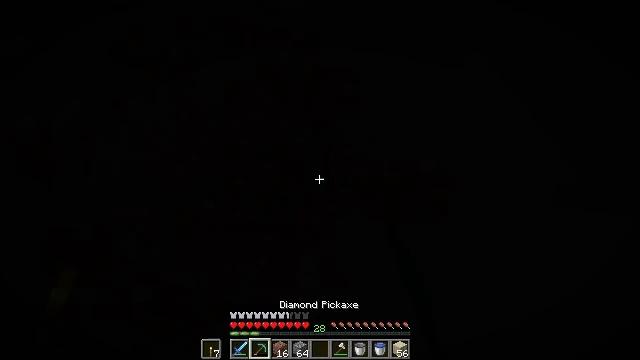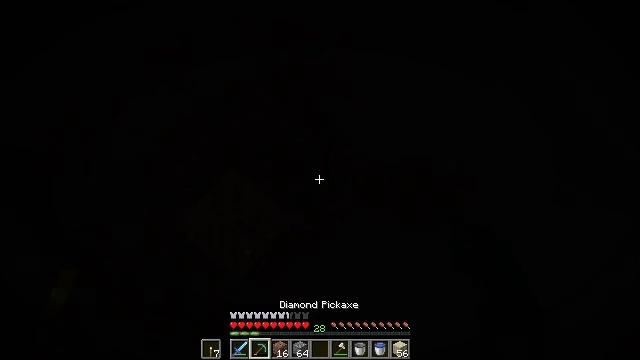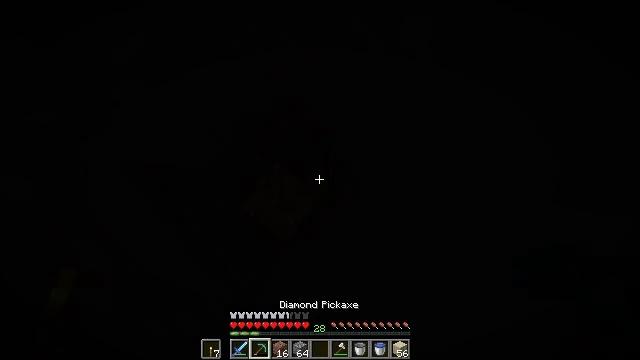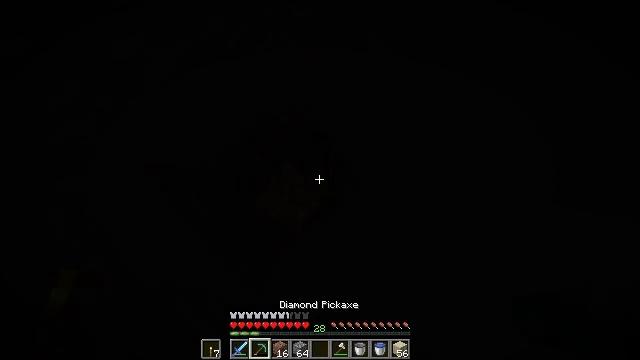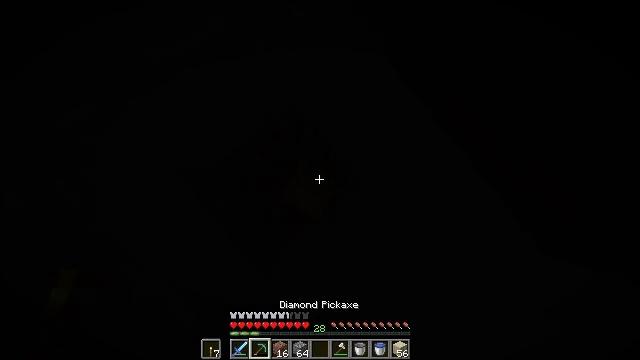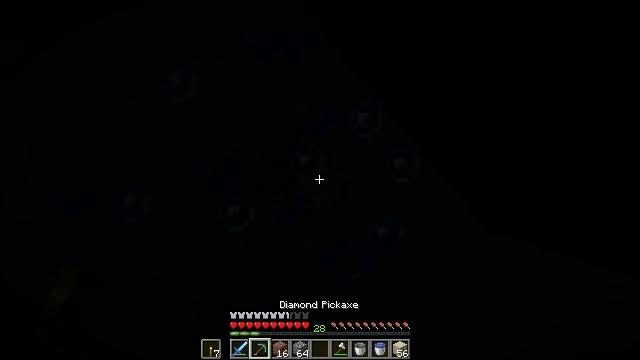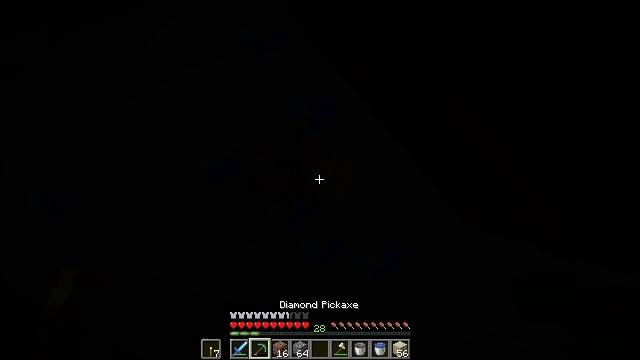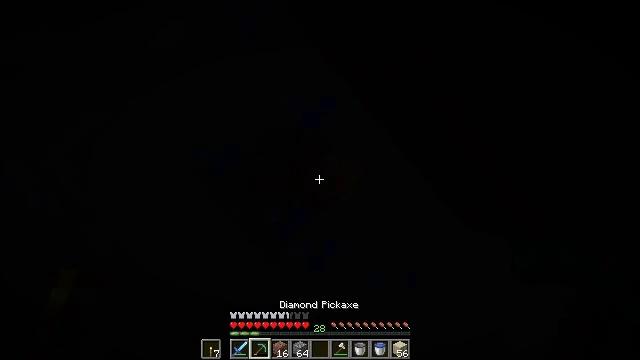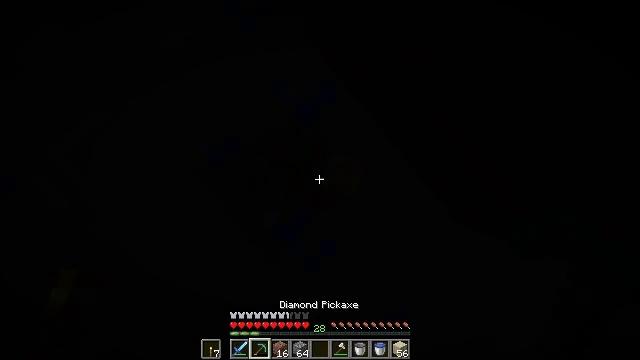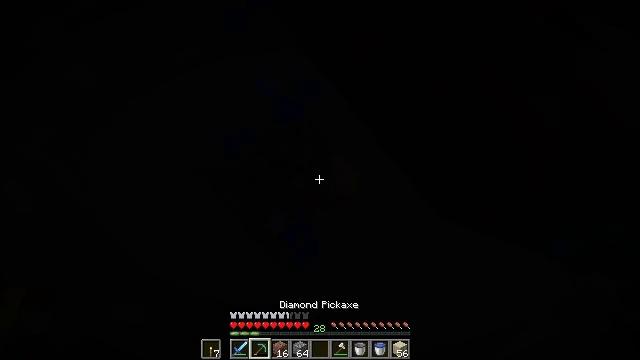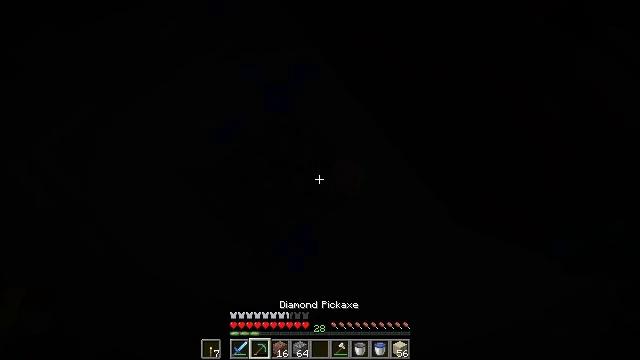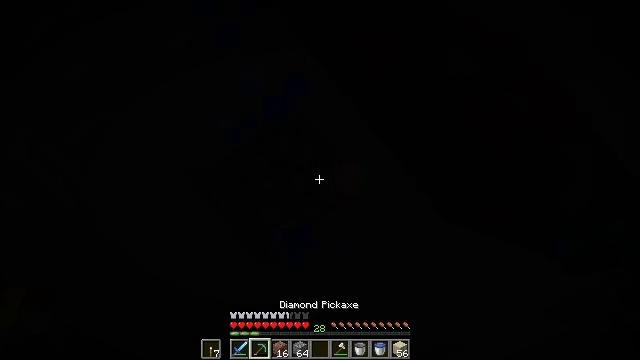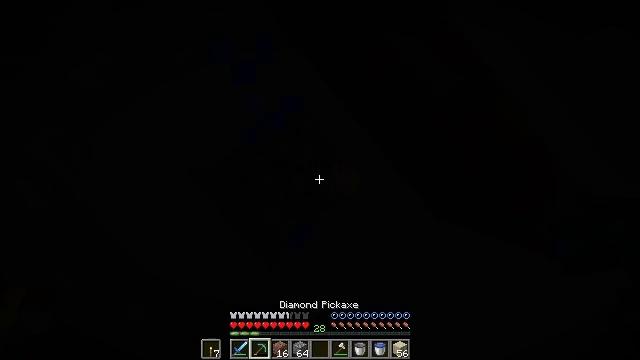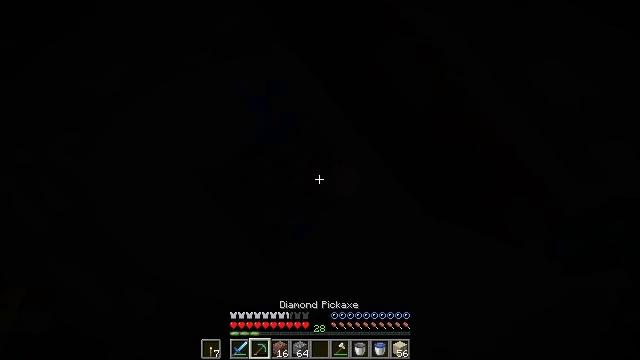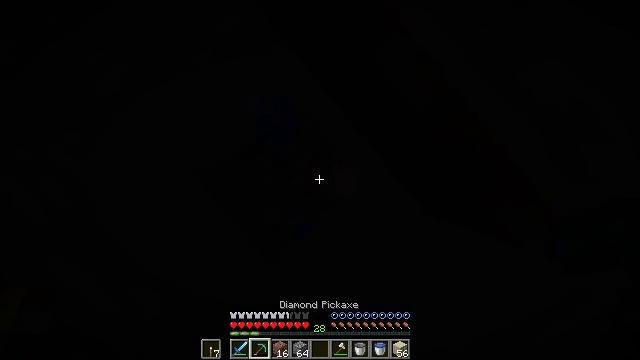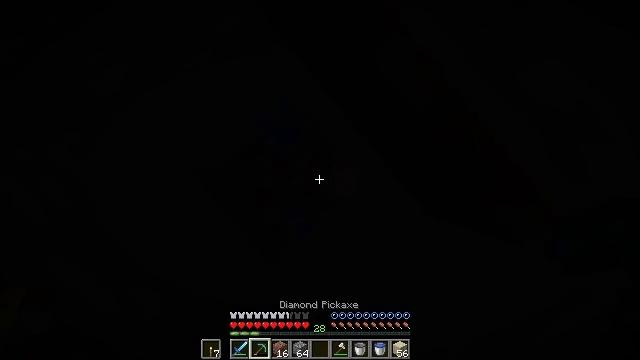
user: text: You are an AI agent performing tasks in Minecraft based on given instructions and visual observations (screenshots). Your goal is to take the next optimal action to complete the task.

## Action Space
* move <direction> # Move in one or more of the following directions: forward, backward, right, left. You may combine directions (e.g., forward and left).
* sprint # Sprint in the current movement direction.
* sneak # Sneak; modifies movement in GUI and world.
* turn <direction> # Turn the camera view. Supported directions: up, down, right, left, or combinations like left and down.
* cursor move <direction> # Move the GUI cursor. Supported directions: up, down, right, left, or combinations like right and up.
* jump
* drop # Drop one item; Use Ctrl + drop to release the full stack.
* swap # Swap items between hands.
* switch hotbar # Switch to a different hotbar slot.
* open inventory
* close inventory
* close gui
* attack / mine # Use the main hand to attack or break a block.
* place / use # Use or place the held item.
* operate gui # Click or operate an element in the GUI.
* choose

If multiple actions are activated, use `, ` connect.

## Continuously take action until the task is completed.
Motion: motion action
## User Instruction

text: Collect the dark oak wall sign.
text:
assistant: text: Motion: jump
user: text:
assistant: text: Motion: jump
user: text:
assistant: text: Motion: jump
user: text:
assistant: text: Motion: jump
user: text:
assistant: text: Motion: turn right, jump
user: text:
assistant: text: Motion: jump
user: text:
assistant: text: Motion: turn down, jump
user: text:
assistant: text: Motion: turn down, jump
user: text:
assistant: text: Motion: jump
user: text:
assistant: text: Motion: jump
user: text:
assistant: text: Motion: jump
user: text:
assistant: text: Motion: jump
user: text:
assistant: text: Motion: no_op
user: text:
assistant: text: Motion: no_op
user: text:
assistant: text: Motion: no_op
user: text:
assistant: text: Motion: no_op
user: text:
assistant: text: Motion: turn up
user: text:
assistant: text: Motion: turn up
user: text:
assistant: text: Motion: turn up
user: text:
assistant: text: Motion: no_op
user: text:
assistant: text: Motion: no_op
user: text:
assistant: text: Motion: no_op
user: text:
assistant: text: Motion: turn right and up
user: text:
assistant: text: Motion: turn right and up
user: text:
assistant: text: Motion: turn right and up
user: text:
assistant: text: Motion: turn right and up
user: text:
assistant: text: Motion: turn right and up
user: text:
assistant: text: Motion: turn right and up
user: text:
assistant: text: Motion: turn right and up
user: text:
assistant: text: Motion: turn right and up